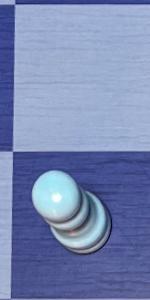
Label: Pawn_White